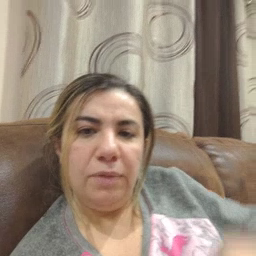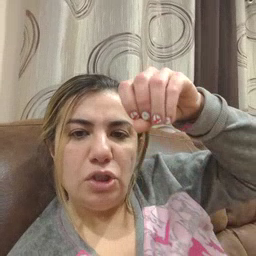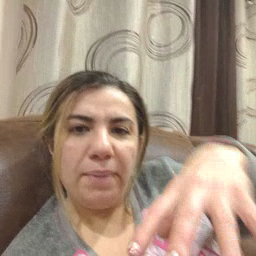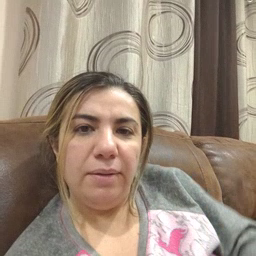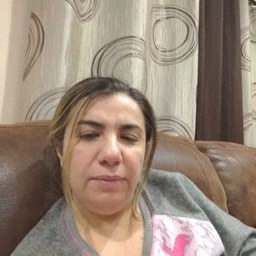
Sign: drop